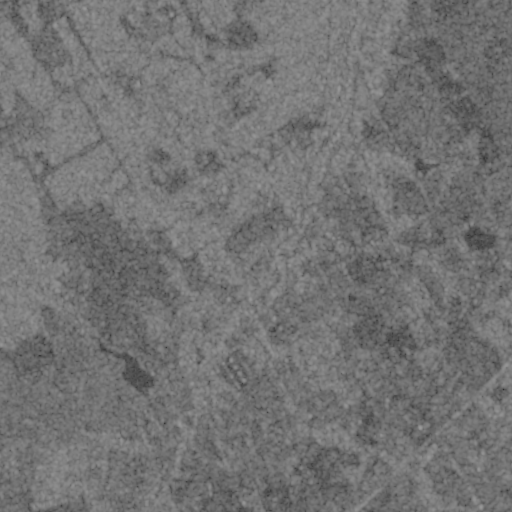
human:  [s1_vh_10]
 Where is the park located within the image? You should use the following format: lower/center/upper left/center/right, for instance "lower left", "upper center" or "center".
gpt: The park is located in the lower right of the image.
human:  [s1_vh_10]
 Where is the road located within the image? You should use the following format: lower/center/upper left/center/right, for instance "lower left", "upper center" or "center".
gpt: There is no road in the image.

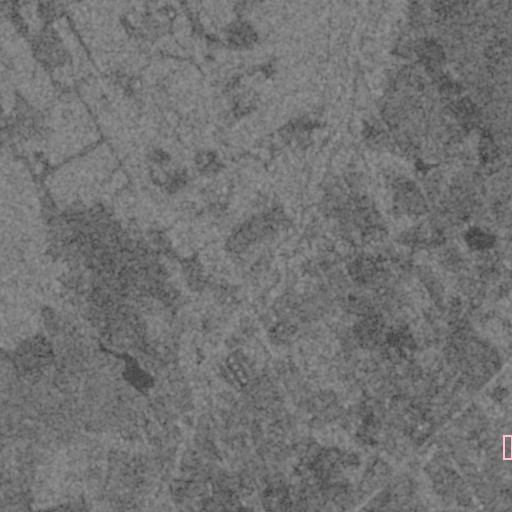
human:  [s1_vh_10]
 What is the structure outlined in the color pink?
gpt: The structure outlined in pink is a park.
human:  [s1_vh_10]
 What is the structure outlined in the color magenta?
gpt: There is no magenta outline.